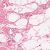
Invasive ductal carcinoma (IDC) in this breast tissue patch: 0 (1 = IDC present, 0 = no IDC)